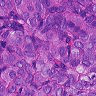
Metastatic tissue present: yes